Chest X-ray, PA view. Patient: 77 years old, sex M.
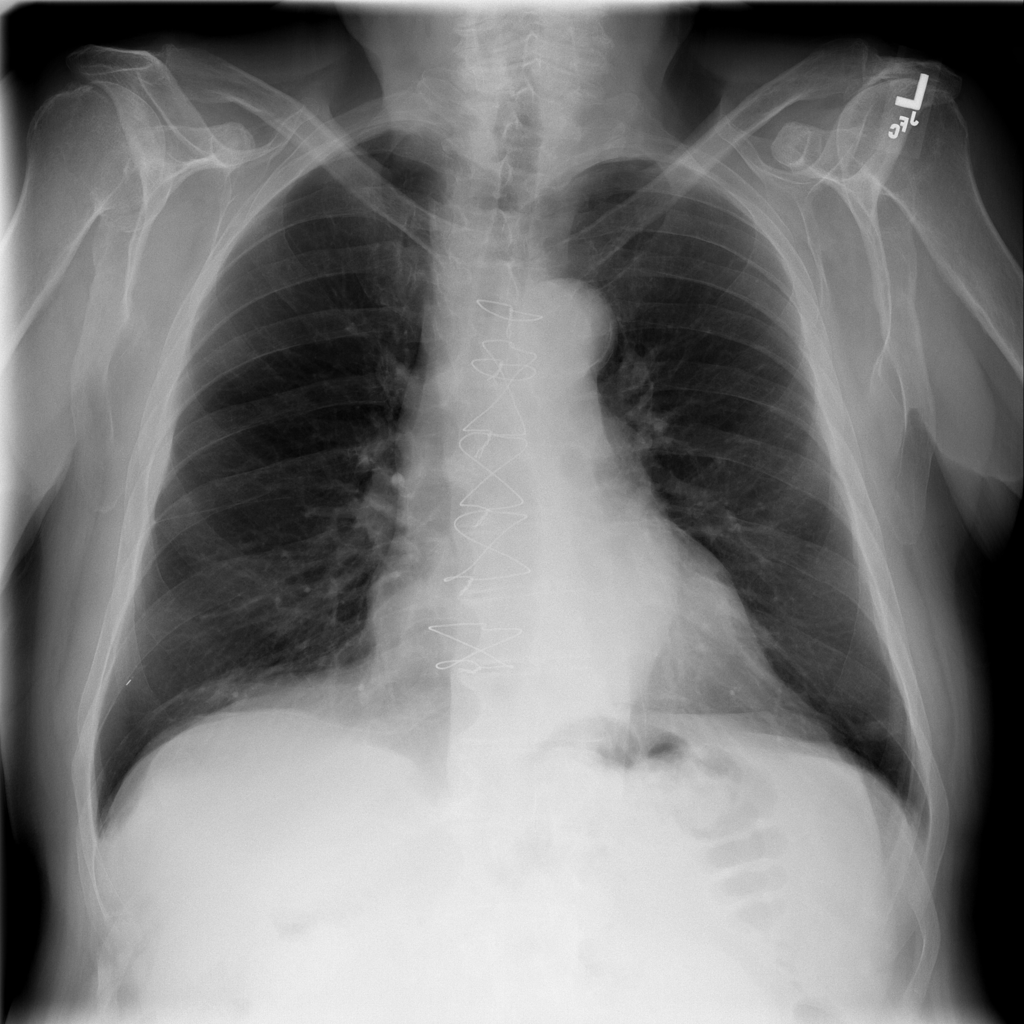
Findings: No Finding